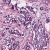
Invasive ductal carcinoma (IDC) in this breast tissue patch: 1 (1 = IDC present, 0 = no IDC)